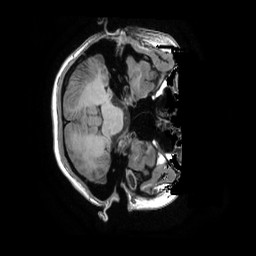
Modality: T1w
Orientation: axial
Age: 26
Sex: female
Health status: healthy
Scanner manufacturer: ge